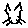
Label: cat